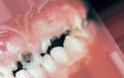
Condition: Caries